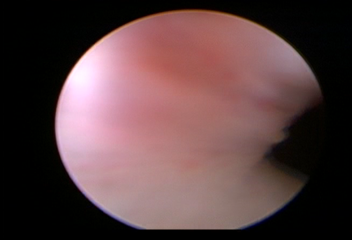
Modality: WLC
Class: Normal mucosa
Bladder cancer association: No